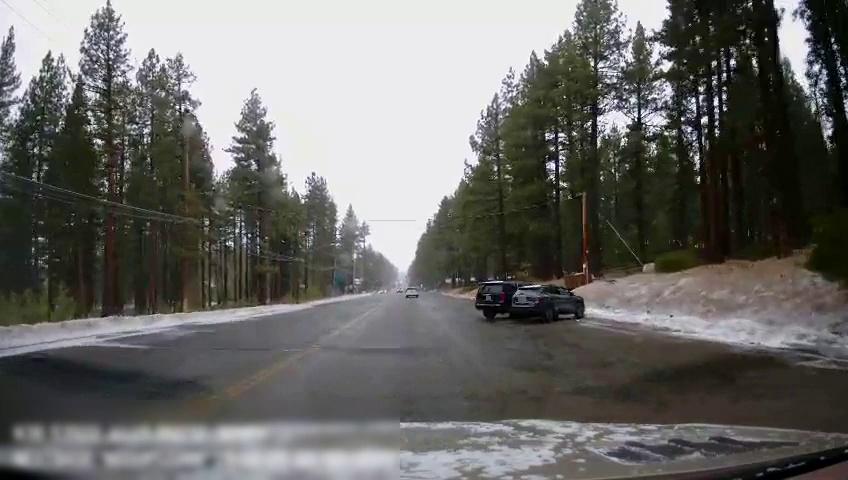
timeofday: Day
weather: Snowy
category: Drivable Space
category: Vehicles | Van
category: Vehicles | Car
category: Vehicles | SUV
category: Lanes | Current Lane